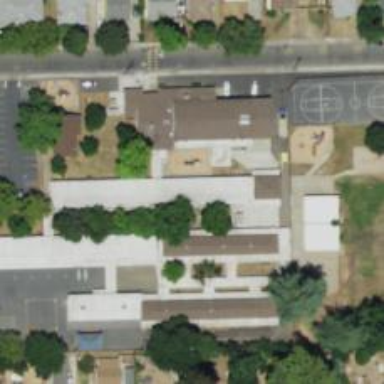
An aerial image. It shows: School.